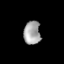
Tissue: lung
Cell type: Others
Senescence score: 0.2316
Nuclear area (px): 383
Mean DAPI intensity: 165.504